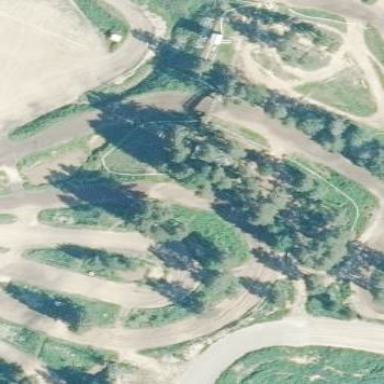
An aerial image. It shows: Motocross raceway.